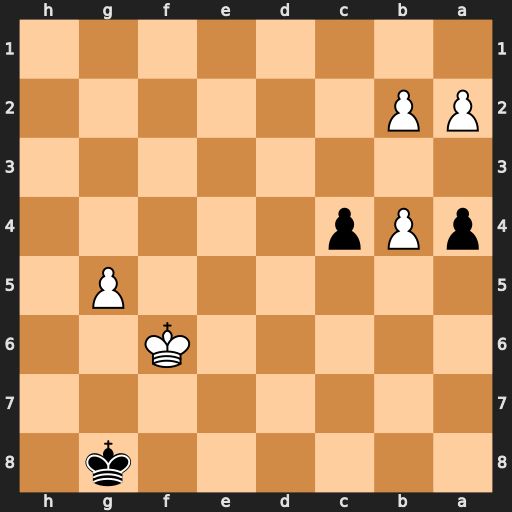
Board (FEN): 6k1/8/5K2/6P1/pPp5/8/PP6/8
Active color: b
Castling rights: -
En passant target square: -
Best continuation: a3 bxa3 c3 b5 c2